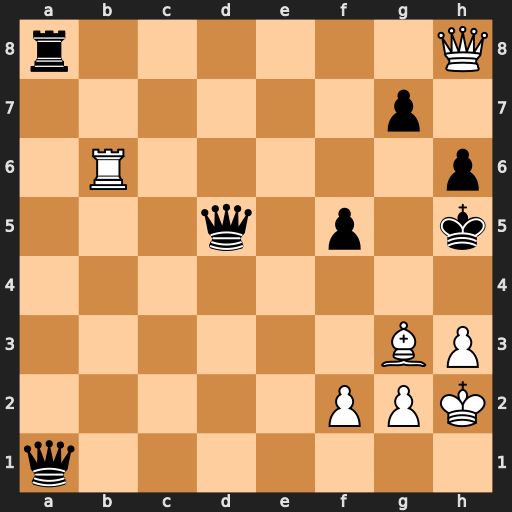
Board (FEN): r6Q/6p1/1R5p/3q1p1k/8/6BP/5PPK/q7
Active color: w
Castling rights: -
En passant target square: -
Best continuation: Qh7 Qf6 Rxf6 gxf6 Bf4